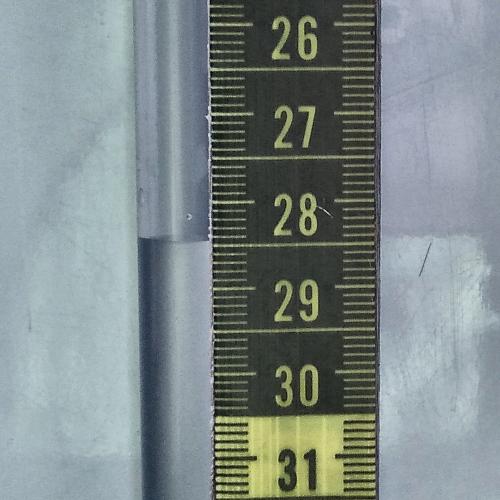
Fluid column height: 28.5 cm